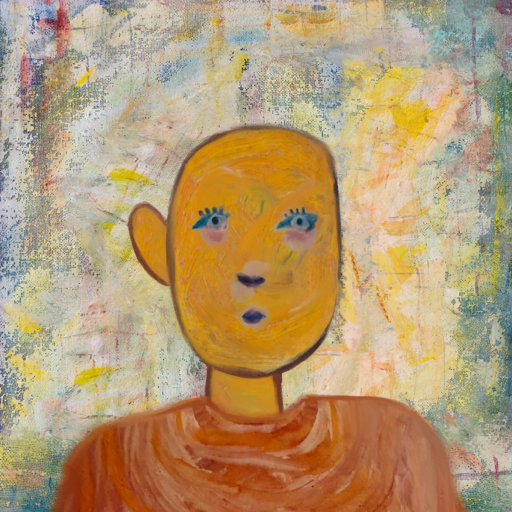
Background: Irani, Head And Neck Front: After_Raid, Face Front: Hill_Girl, Bust: Pious_Lady, Hair Front: Blank, Head Accessory: Blank, Second Necklace: Blank, Necklace: Blank, Baby: Blank